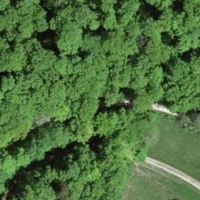
EUNIS habitat code: 41
Species observed at this site:
Lathyrus vernus